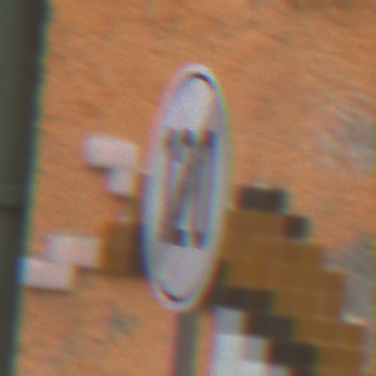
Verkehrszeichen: EndeGeschwindigkeit120
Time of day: Midday
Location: Outdoor (Urban)
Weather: Overcast
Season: NotSpecified
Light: Natural